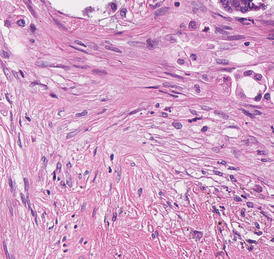
Tumor epithelial tissue: yes
Tumor-associated stroma tissue: yes
Normal tissue: no